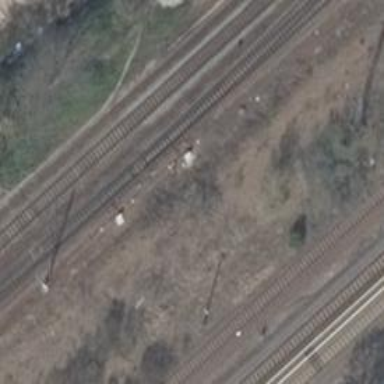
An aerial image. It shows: Railway with electrified contact lines.